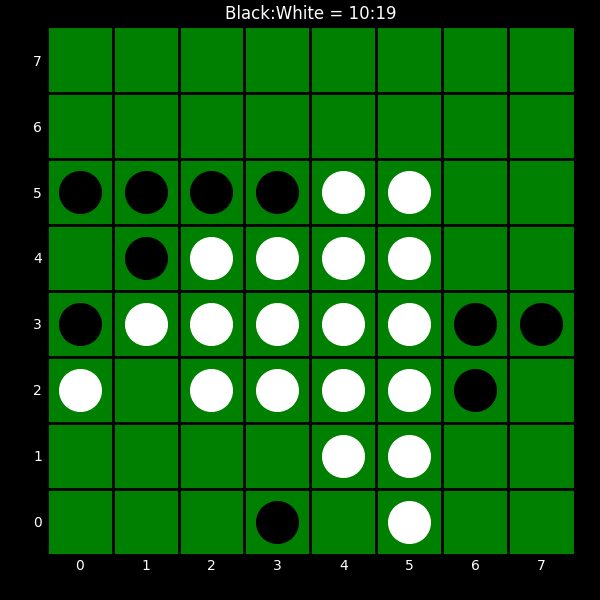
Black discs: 10
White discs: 19